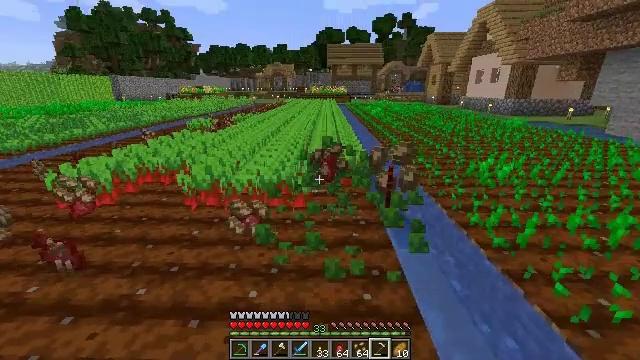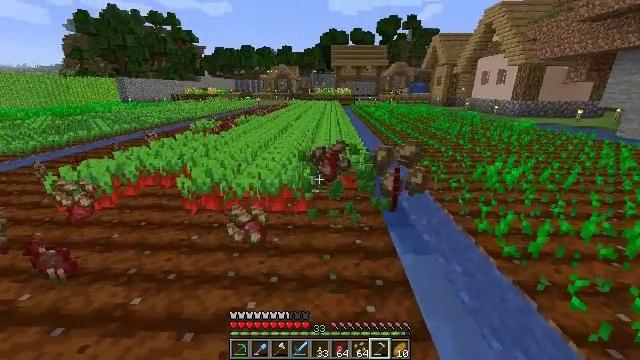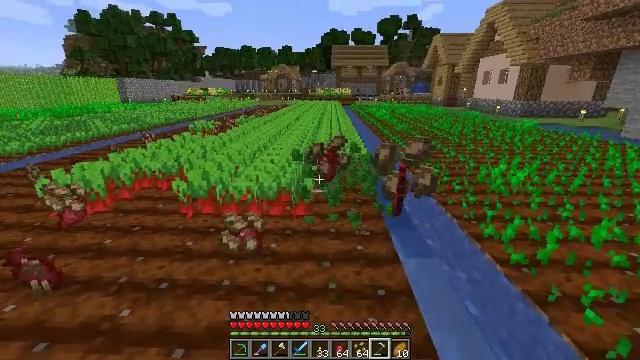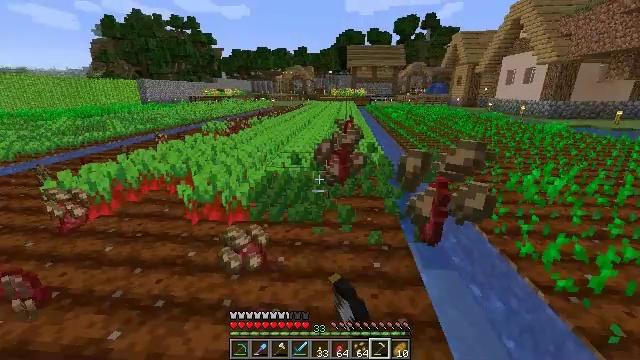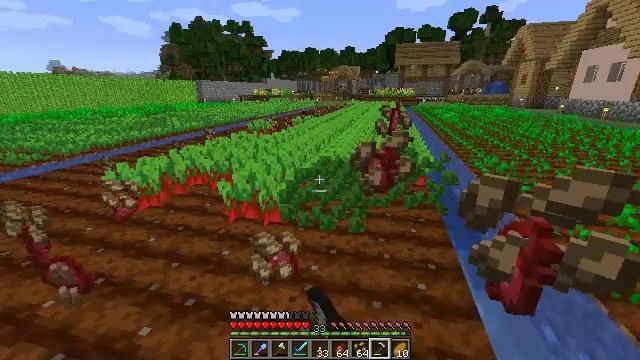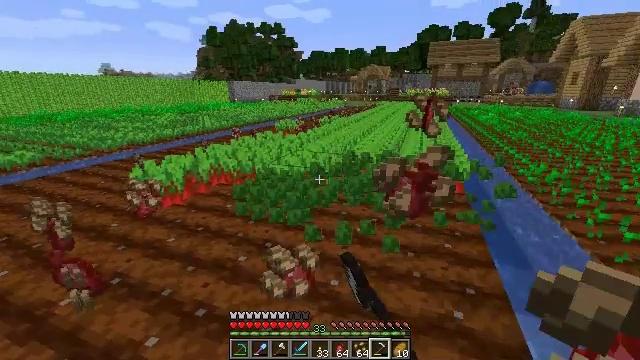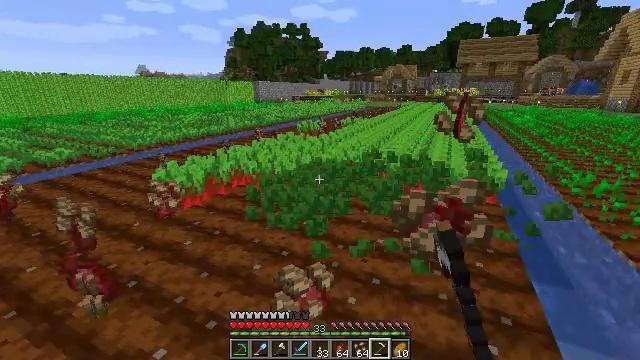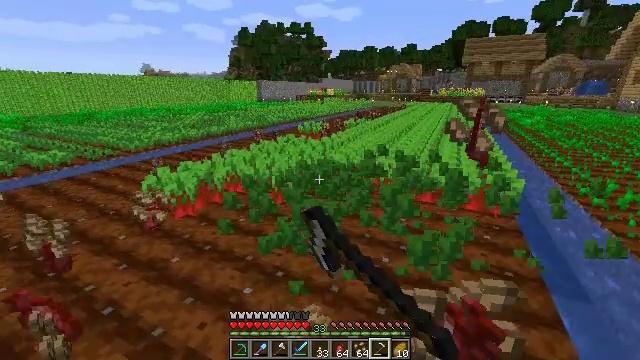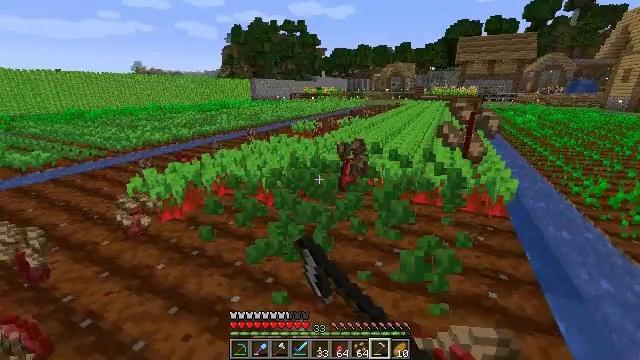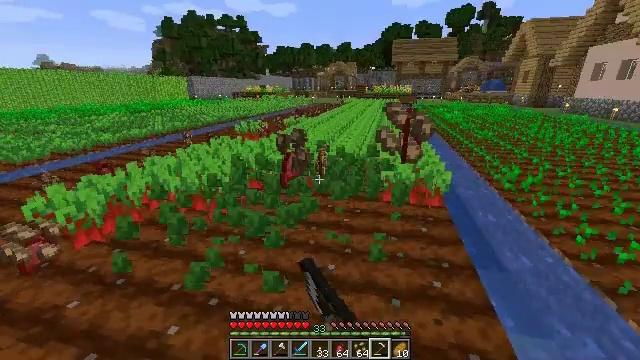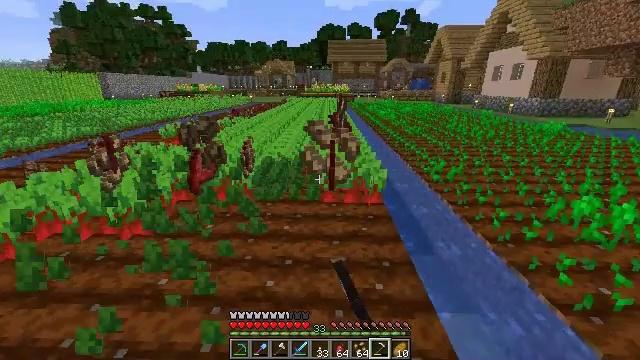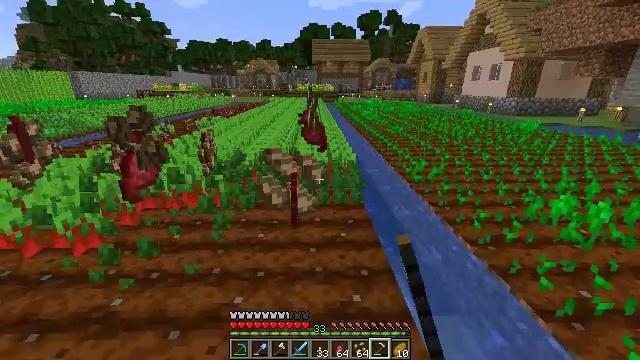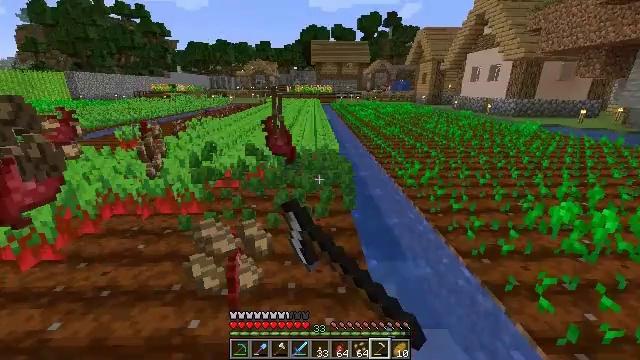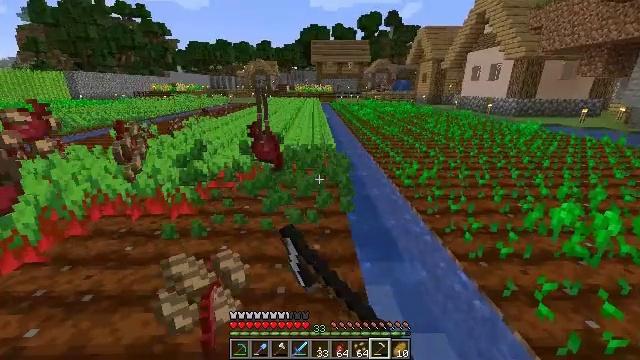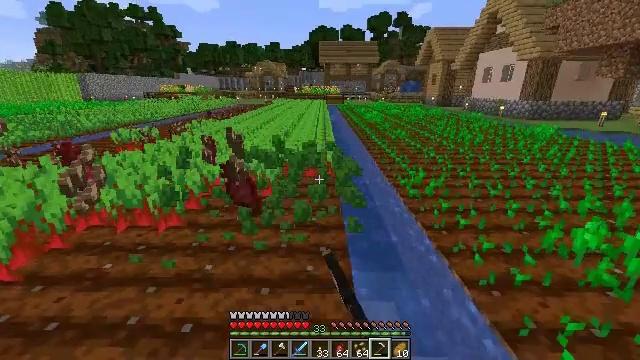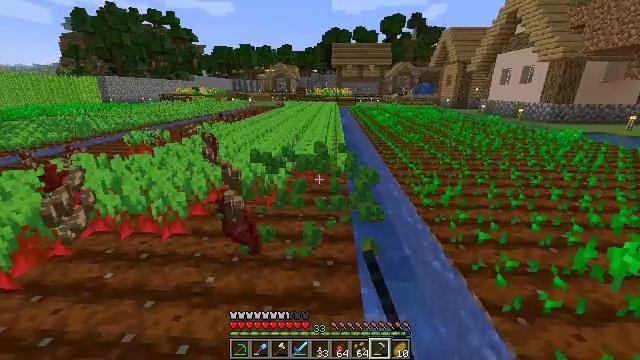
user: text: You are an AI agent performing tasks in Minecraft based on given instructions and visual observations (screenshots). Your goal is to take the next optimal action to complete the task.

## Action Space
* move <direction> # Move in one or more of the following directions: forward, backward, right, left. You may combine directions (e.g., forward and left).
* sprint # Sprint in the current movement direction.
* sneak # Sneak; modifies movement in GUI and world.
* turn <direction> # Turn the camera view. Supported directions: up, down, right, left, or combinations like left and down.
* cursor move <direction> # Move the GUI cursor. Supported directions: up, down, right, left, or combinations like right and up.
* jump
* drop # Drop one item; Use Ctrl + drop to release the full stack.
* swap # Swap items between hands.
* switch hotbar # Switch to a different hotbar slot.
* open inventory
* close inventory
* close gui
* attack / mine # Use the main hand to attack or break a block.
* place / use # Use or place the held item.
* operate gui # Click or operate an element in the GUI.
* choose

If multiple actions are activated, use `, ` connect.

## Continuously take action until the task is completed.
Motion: motion action
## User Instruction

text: Gather beetroots by breaking the plants.
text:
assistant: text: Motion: move forward, attack / mine
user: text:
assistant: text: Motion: move forward, attack / mine
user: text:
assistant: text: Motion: move forward, turn left, attack / mine
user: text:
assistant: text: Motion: move forward, turn left, attack / mine
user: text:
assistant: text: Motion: move forward, turn left, attack / mine
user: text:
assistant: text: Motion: move forward, turn left, attack / mine
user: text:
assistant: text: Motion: move forward, attack / mine
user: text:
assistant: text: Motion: move forward and move right, turn right, attack / mine
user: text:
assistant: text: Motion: move forward and move right, turn right, attack / mine
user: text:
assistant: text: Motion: move forward and move right, turn right, attack / mine
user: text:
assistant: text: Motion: move forward and move right, turn right, attack / mine
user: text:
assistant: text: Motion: move forward and move right, attack / mine
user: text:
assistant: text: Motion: move forward and move right, attack / mine
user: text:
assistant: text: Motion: move forward, turn left, attack / mine
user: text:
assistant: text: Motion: move forward, turn left, attack / mine
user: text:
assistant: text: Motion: move forward, turn left, attack / mine
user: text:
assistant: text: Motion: move forward, turn left, attack / mine
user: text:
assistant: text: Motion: move forward and move left, turn left, attack / mine
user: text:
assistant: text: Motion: move forward and move left, turn left, attack / mine
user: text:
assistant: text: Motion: move forward and move left, turn left, attack / mine
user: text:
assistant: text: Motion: move forward and move left, turn left, attack / mine
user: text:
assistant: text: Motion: move forward and move left, turn left, attack / mine
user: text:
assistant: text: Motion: move forward and move left, turn left, attack / mine
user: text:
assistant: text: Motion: move forward and move left, attack / mine
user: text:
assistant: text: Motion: move forward and move left, attack / mine
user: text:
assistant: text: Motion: move forward and move left, attack / mine
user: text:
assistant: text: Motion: move forward and move left, turn right and down, attack / mine
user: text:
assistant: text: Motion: move forward and move left, turn right, attack / mine
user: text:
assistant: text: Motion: move forward and move left, turn right, attack / mine
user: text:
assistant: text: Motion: move forward and move left, turn right, attack / mine